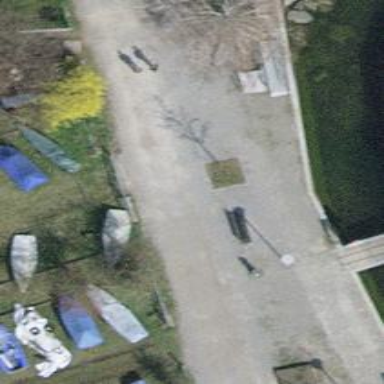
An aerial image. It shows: Black bench.